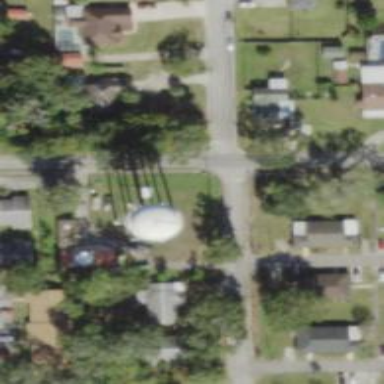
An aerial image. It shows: Water tower that is man-made.